Interaction volume radius: 5 \u00c5
Interaction volume height: 25 \u00c5
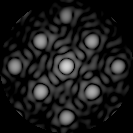
Disorder parameter: 0.1098